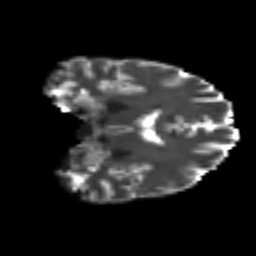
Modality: T2w
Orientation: coronal
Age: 36
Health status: ill
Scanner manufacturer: philips
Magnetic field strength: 3 T
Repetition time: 9 s
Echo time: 0.127 s